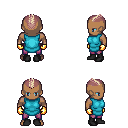
a pixel art fantasy rpg character, male body template, human, dark skin, teal tunic, magenta pants, white blonde short mohawk hairstyle, gold gloves, black shoes, four views (front, back, left, right), 2x2 character sprite sheet, small pixel art, hard edges, no anti-aliasing